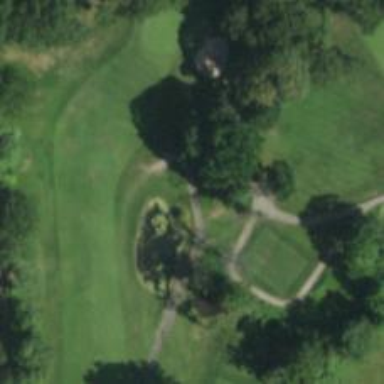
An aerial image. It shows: Pathway for golfing.